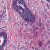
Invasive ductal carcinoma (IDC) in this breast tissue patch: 0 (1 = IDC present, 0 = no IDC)